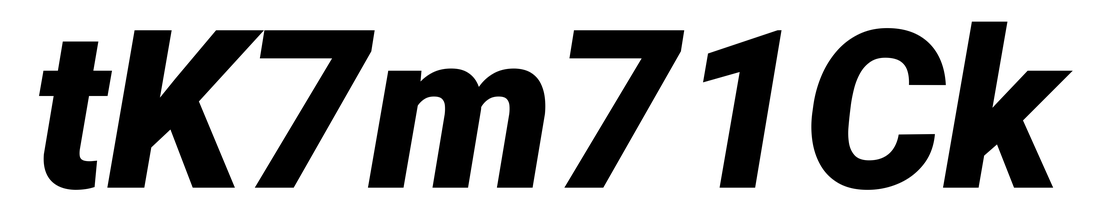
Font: Roboto-Italic_Black_Italic